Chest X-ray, PA view. Patient: 52 years old, sex M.
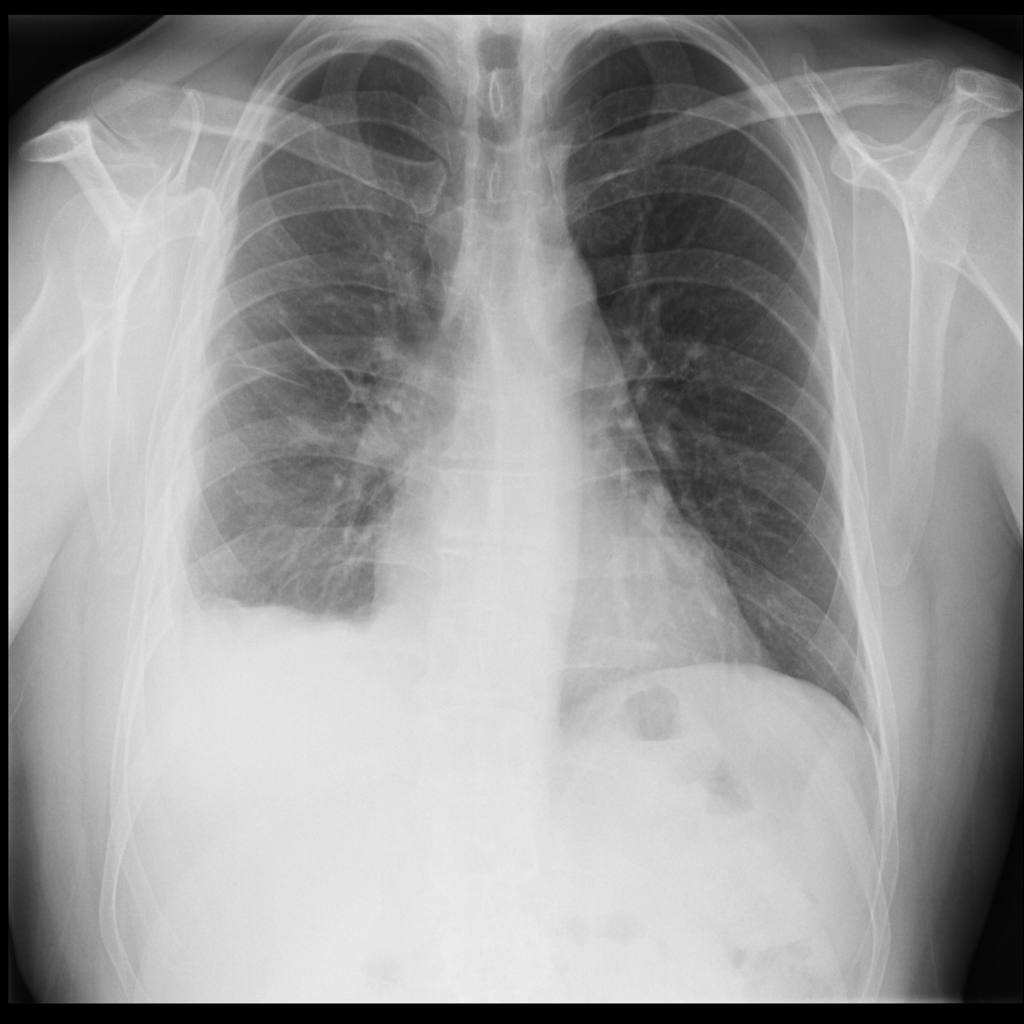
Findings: Atelectasis, Pleural_Thickening